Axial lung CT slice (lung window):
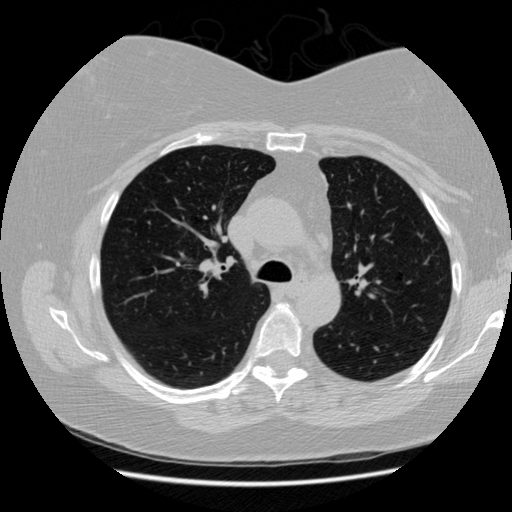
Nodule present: no